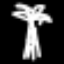
Label: palm tree